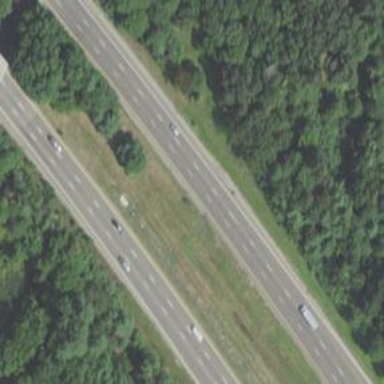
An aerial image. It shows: Asphalt motorway.